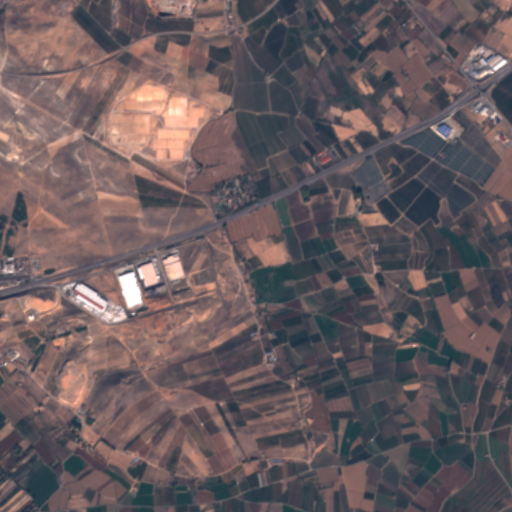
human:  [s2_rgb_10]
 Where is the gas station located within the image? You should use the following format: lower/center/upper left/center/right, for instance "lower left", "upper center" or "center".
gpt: The gas station is located in the upper right of the image.
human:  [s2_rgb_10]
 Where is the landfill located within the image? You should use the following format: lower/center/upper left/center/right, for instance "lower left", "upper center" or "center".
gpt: The landfill is located in the lower left of the image.
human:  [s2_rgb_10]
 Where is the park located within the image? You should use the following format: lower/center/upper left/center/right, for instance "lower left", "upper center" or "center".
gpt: The park is located in the upper center of the image.
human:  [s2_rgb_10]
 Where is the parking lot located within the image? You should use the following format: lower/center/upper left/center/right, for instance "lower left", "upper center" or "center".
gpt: The parking lot is located in the upper right of the image.
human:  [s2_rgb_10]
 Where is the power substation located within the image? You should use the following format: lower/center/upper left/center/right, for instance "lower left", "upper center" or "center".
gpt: The power substation is located in the center left of the image.
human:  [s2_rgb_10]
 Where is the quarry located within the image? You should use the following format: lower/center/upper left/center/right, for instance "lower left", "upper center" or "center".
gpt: The quarry is located in the upper left of the image.
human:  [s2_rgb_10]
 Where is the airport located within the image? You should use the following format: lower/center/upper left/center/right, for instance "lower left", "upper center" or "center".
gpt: There is no airport in the image.